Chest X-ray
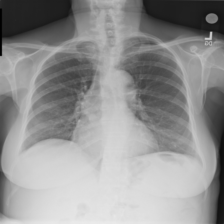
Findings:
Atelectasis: negative
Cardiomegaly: negative
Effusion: negative
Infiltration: negative
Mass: negative
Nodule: negative
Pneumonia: negative
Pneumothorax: negative
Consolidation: negative
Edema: negative
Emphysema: negative
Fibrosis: negative
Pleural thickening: negative
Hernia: negative